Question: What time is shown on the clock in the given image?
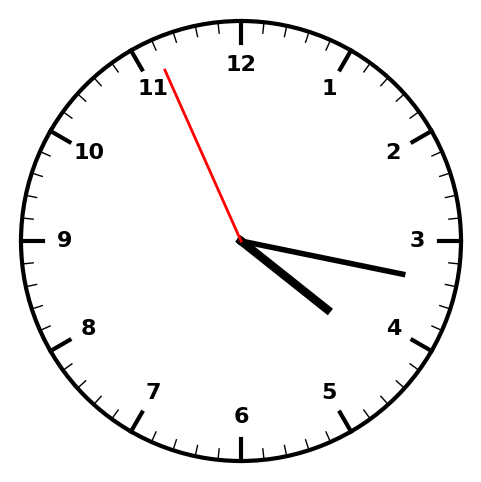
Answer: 04:16:56